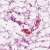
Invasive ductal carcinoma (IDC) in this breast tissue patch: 0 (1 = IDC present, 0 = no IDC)